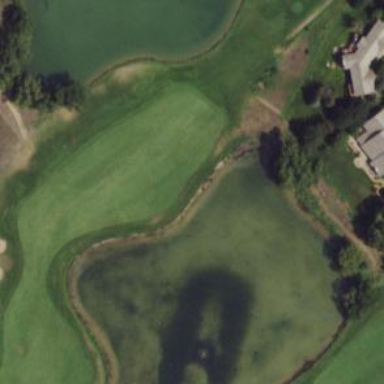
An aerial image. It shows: Golf rough area.